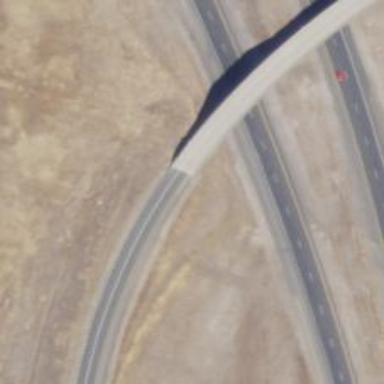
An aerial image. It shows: Trunk link highway passing over bridge.